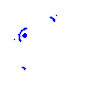
Particle: kaon